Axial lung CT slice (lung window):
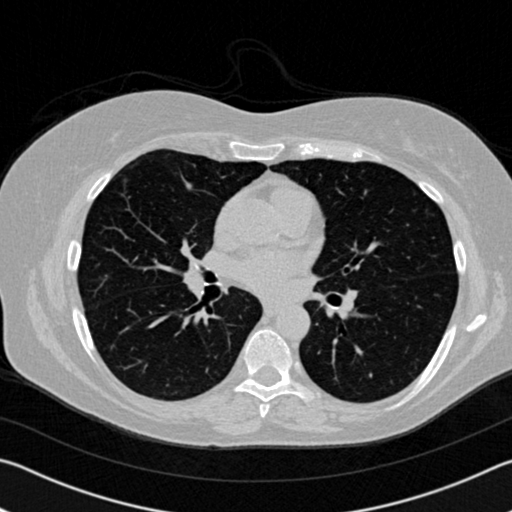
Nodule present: no